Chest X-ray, PA view. Patient: 54 years old, sex F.
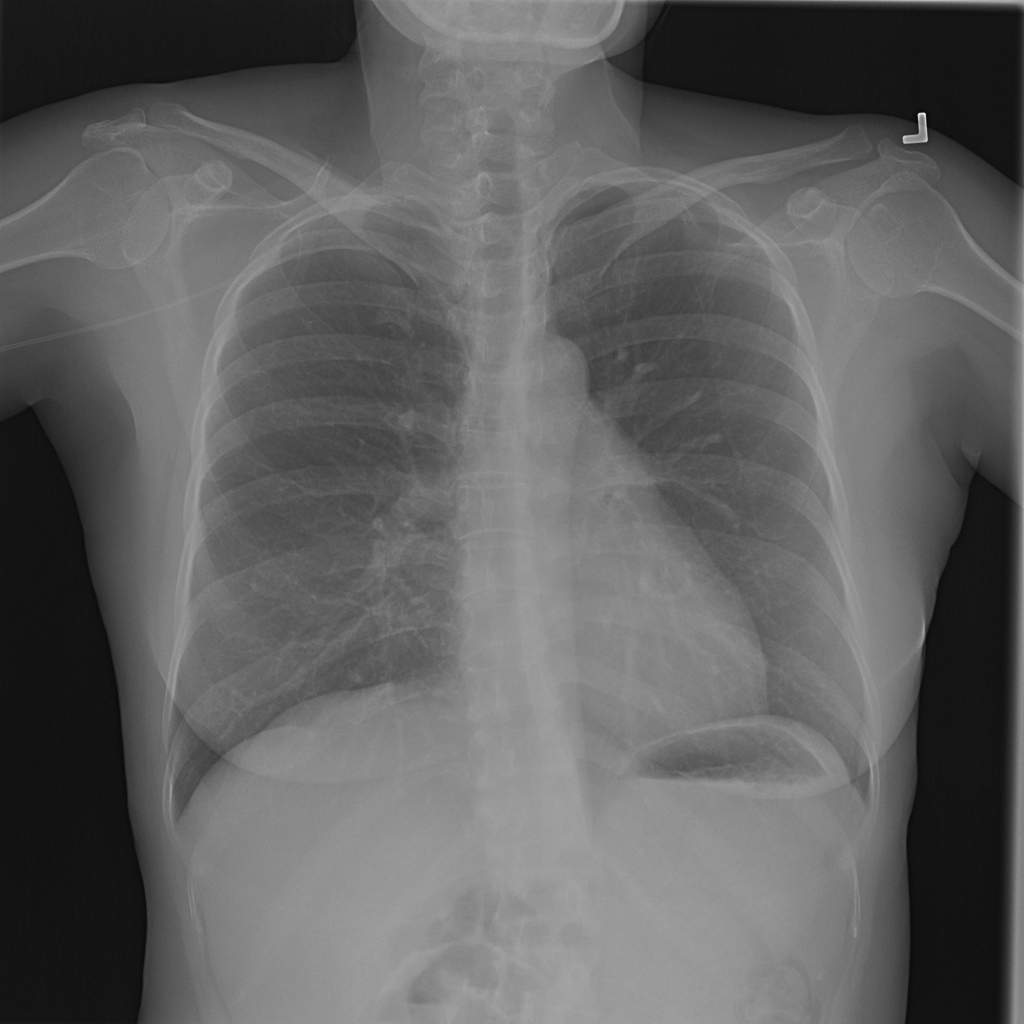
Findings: No Finding